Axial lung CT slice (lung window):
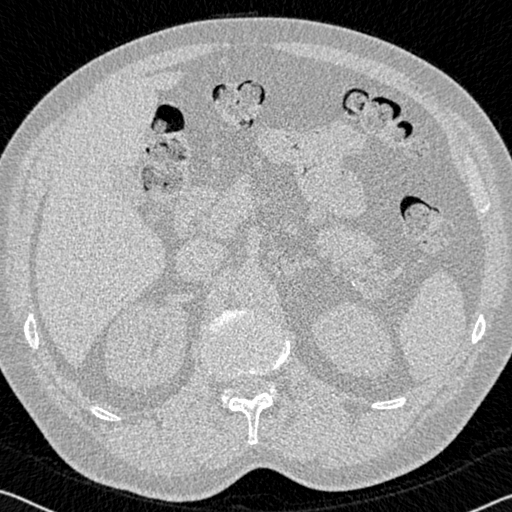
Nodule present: no